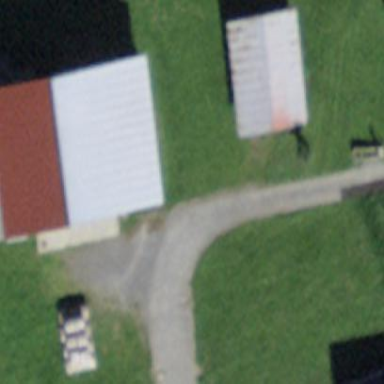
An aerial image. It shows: Rural barn.